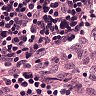
Metastatic tissue present: no